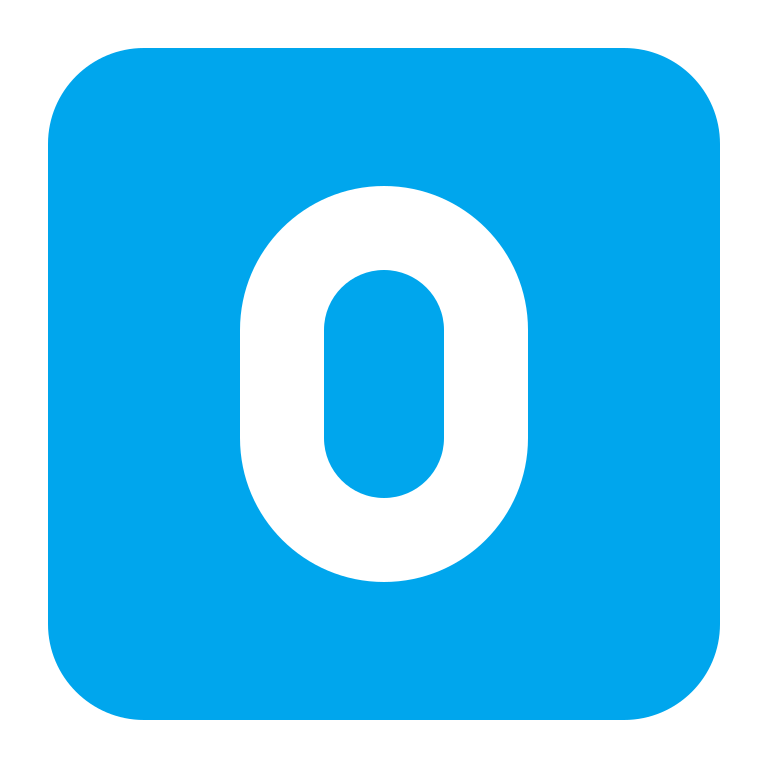
keycap 0 flat